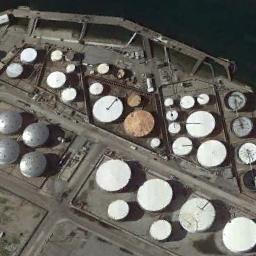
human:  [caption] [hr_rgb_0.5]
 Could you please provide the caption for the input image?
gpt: There are many storage tanks on the bare land next to the water .

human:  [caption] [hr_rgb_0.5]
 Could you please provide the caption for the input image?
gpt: There are many storage tanks of different sizes .

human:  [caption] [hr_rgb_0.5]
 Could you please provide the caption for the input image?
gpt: There are several rows of buildings next to these storage tanks .

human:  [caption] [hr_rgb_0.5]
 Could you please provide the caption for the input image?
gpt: There are many different sized storage tanks in the factory, And there is a river outside the factory .

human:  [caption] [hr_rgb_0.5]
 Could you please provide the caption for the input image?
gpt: There are many storage tanks of different sizes .